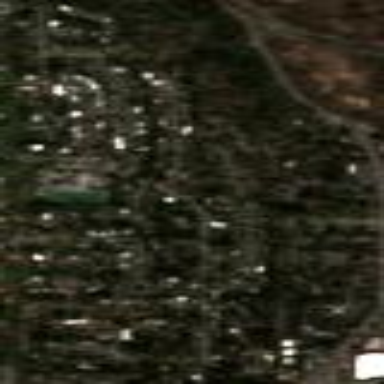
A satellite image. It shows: Residential area with detached houses.